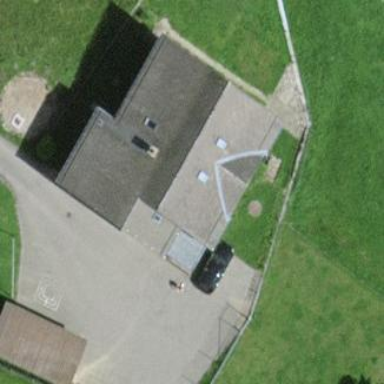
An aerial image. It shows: School building.